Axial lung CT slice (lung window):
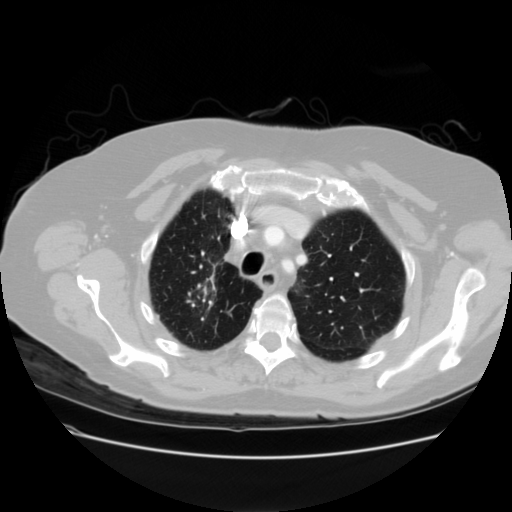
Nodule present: no